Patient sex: F
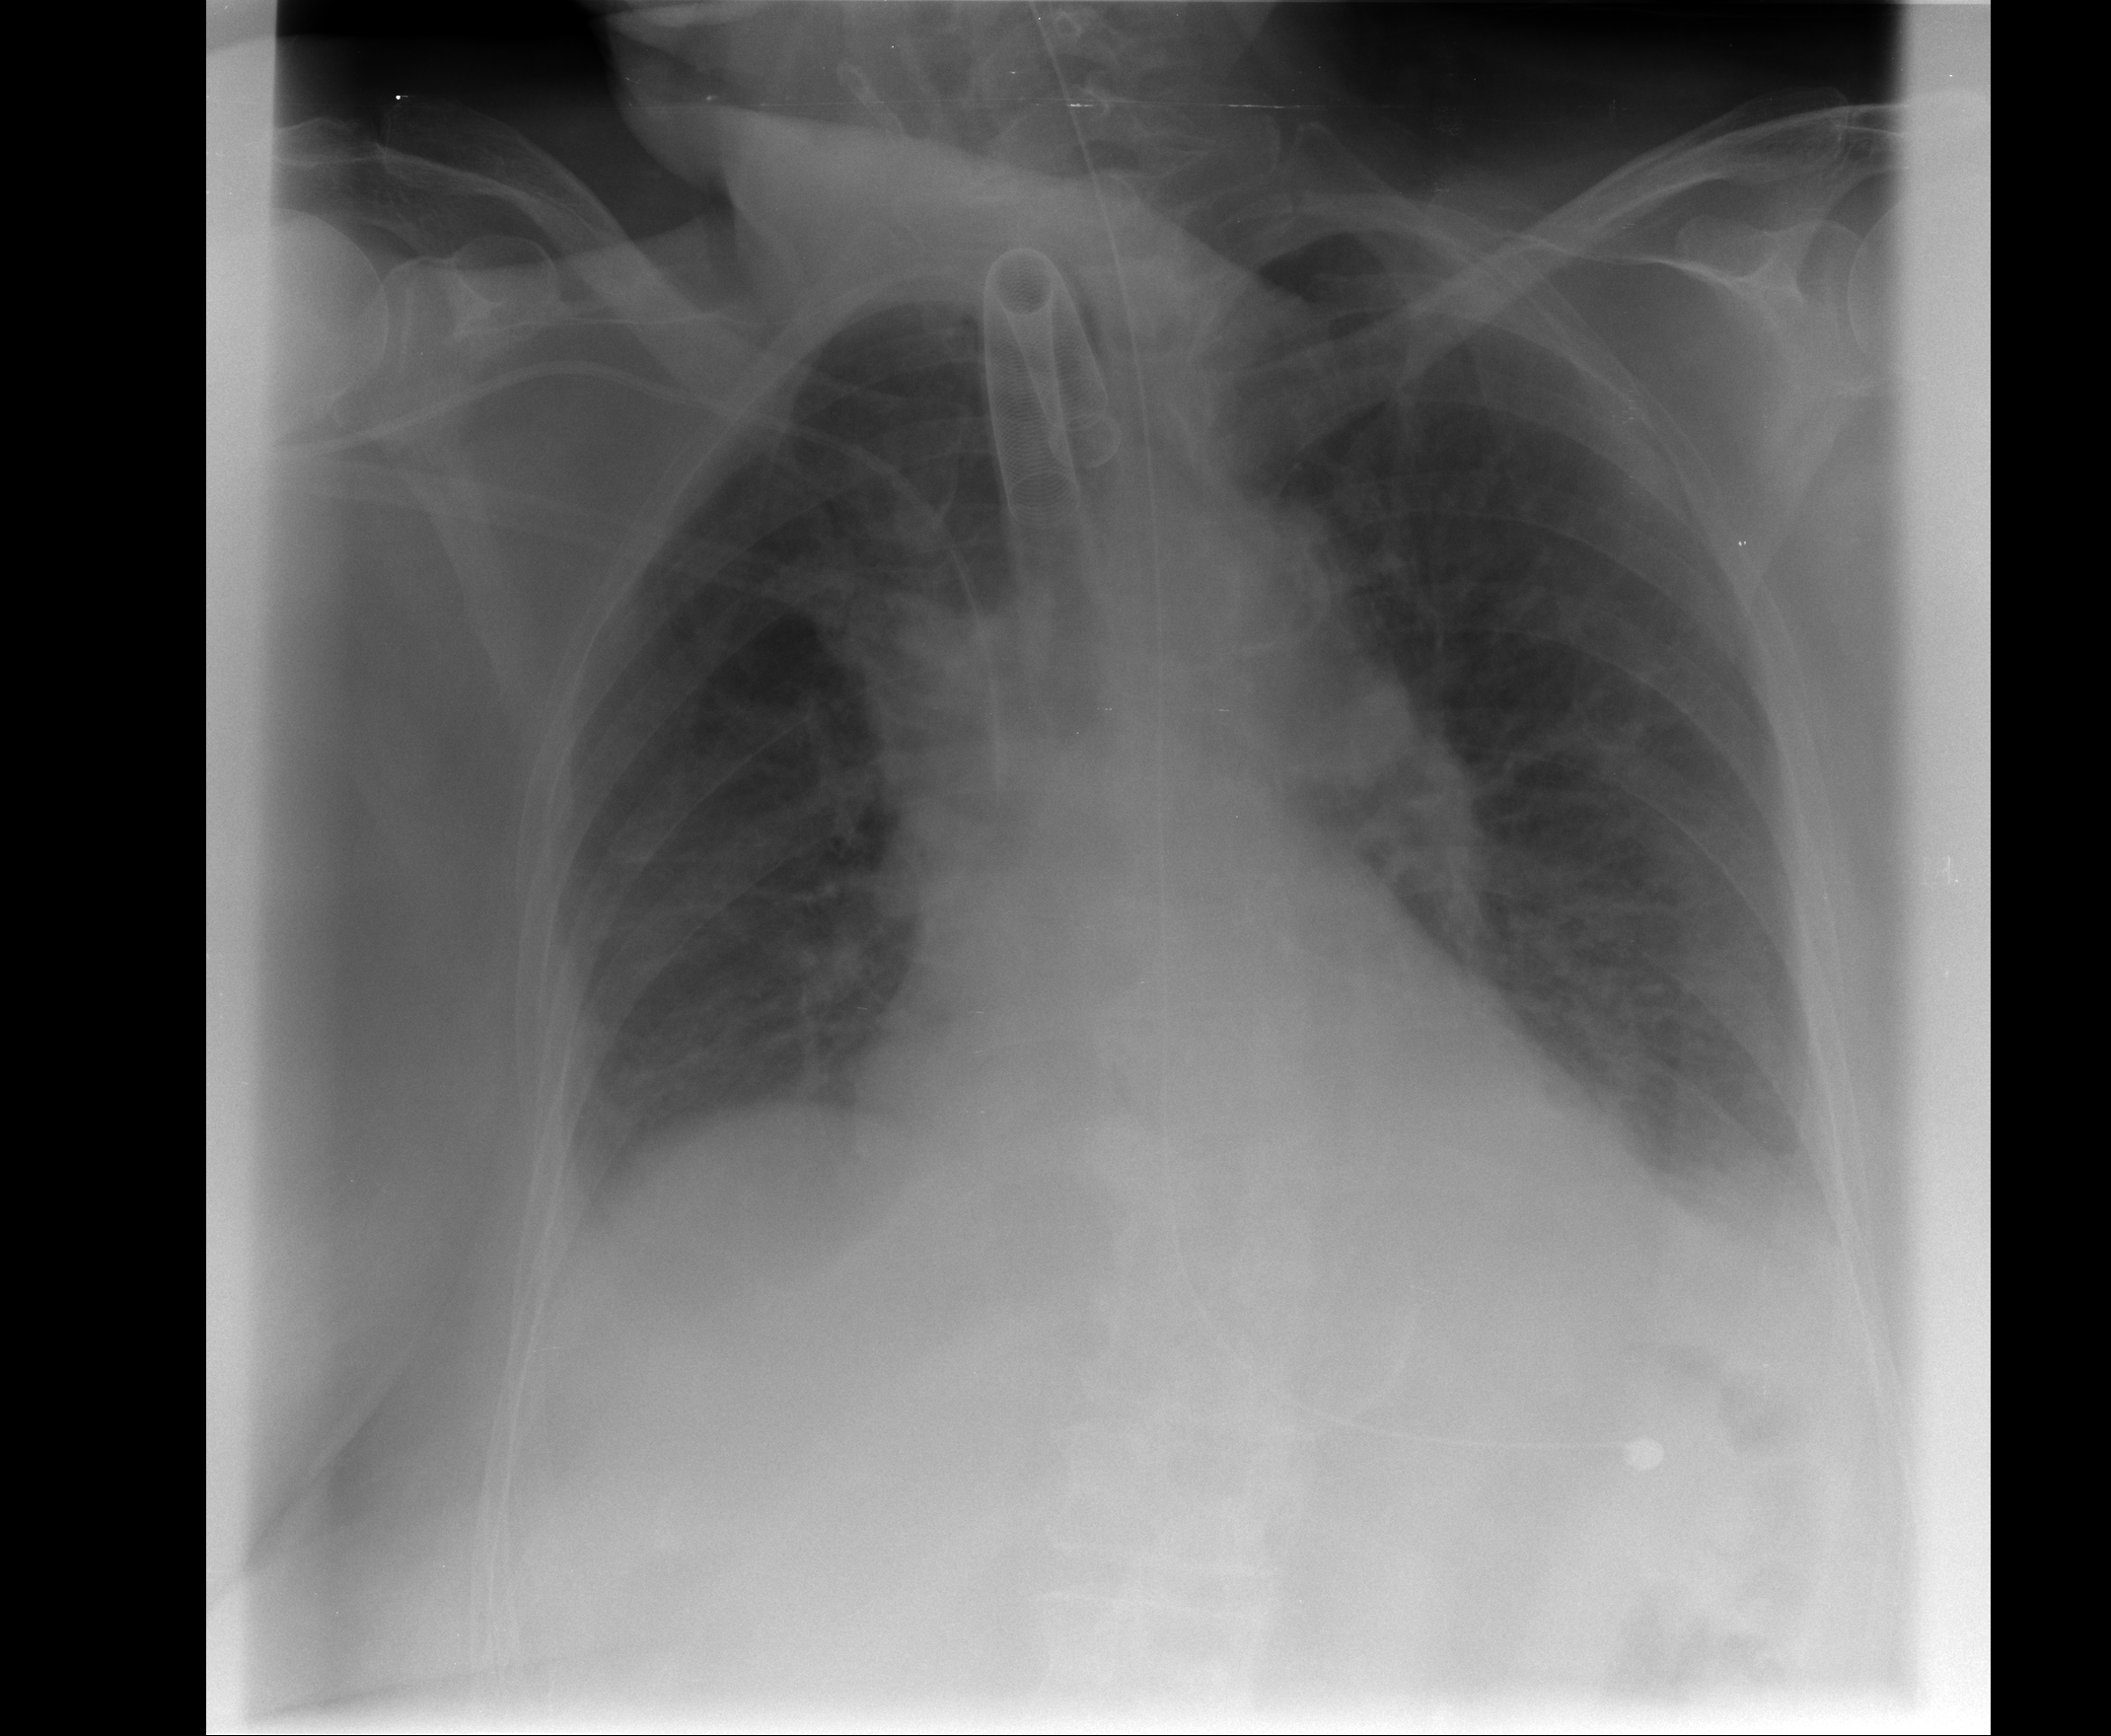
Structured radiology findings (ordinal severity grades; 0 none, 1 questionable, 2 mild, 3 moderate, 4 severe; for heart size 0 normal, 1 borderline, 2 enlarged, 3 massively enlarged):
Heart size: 2
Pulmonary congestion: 1
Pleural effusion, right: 1
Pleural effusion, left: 2
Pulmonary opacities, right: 0
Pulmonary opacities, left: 2
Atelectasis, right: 3
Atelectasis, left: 3